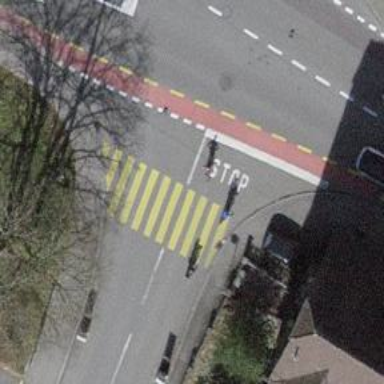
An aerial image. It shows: Marked crossing on the road.